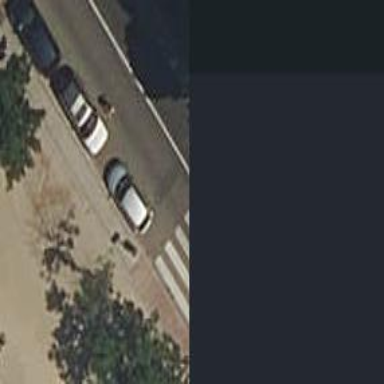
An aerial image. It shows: Uncontrolled crossing on the road.